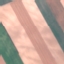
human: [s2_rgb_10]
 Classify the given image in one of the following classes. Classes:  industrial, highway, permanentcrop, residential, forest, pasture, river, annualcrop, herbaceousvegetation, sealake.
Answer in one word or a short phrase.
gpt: AnnualCrop